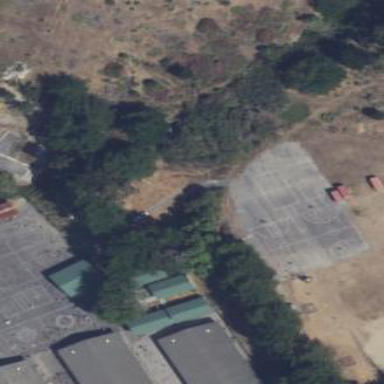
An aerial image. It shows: Basketball court located in leisure land pitch.